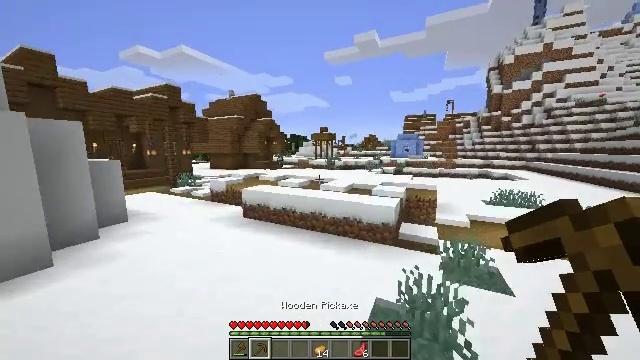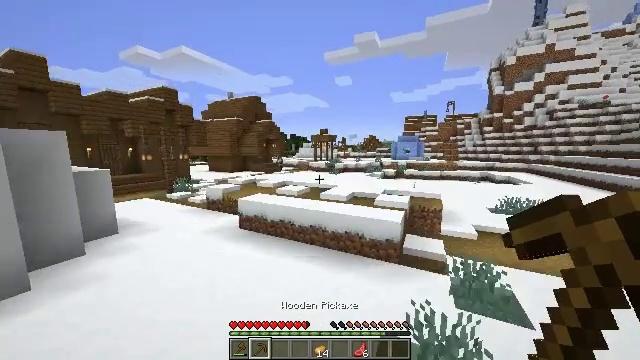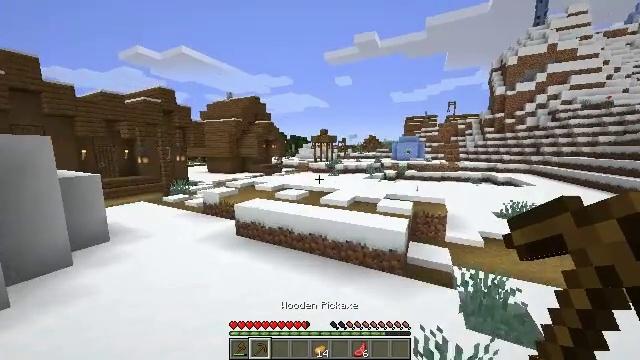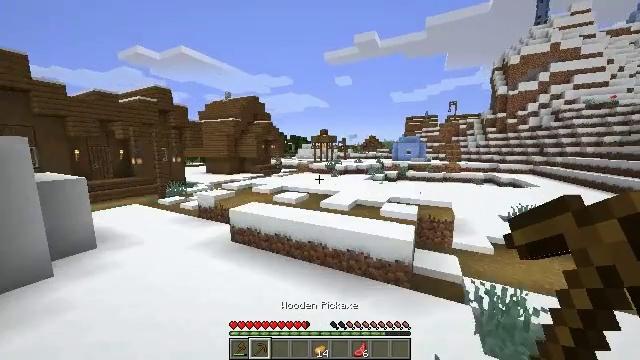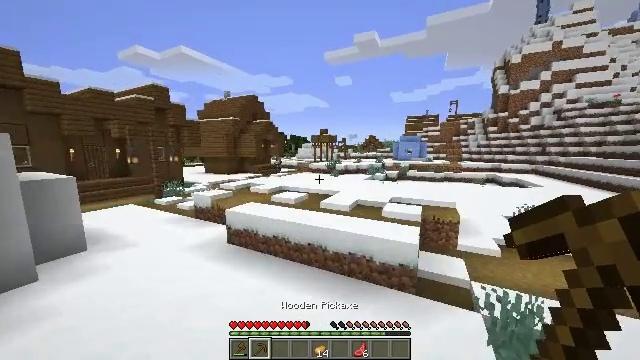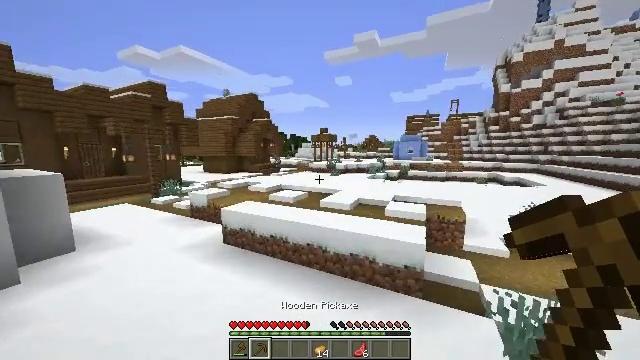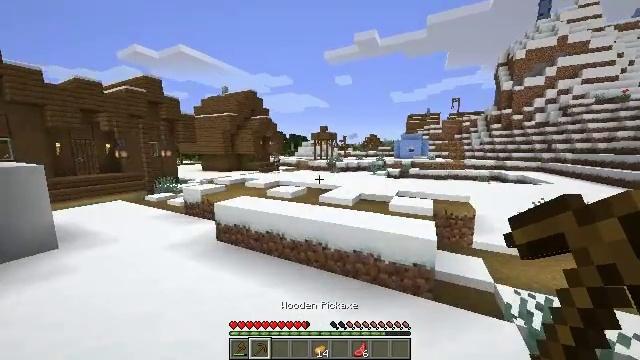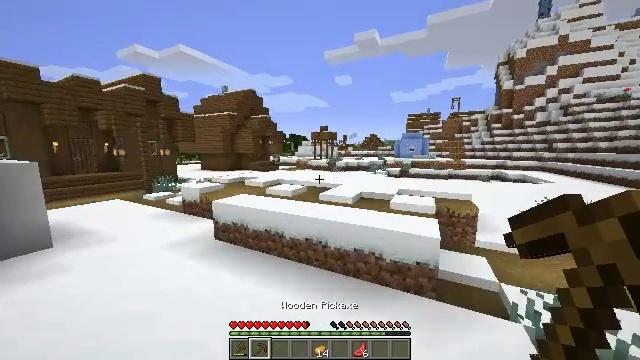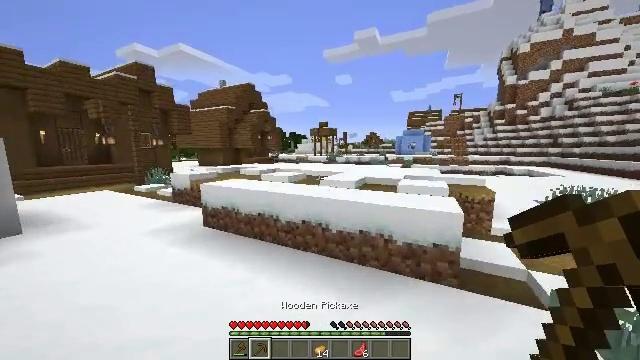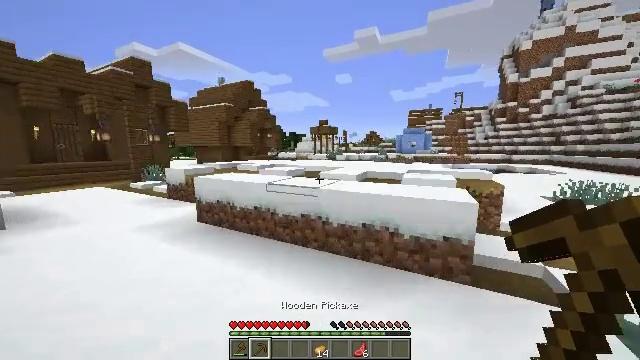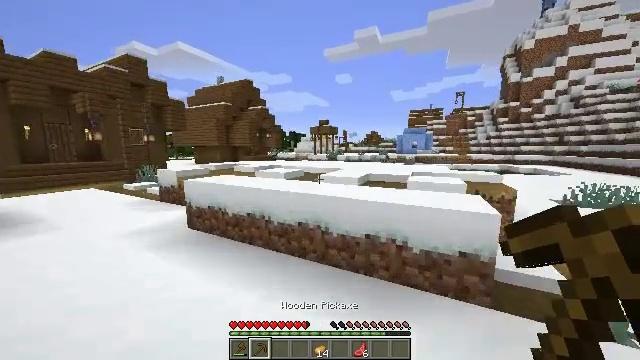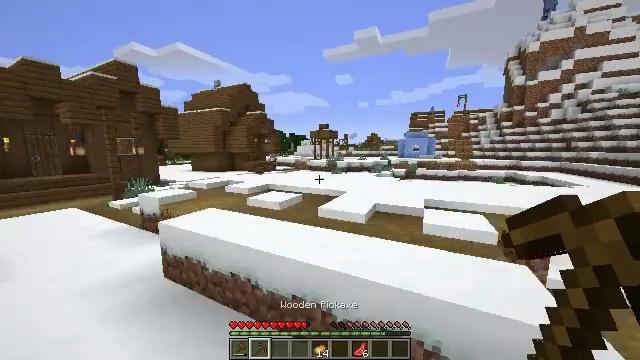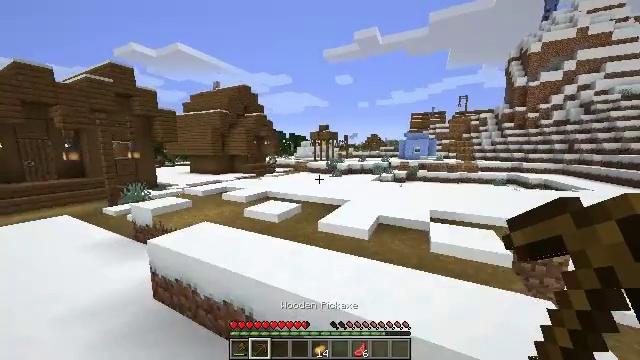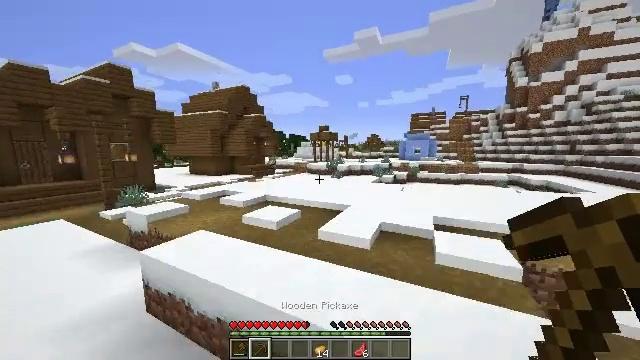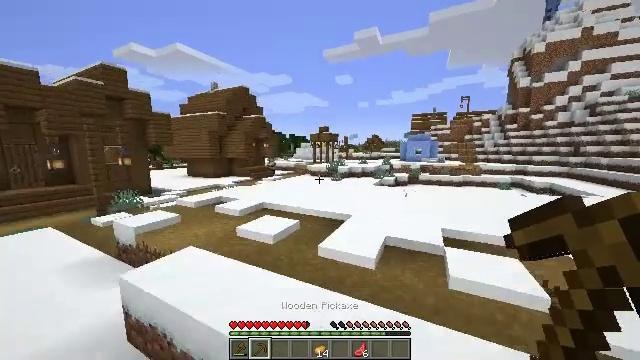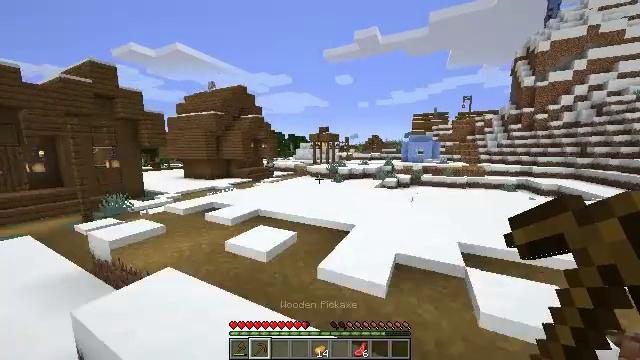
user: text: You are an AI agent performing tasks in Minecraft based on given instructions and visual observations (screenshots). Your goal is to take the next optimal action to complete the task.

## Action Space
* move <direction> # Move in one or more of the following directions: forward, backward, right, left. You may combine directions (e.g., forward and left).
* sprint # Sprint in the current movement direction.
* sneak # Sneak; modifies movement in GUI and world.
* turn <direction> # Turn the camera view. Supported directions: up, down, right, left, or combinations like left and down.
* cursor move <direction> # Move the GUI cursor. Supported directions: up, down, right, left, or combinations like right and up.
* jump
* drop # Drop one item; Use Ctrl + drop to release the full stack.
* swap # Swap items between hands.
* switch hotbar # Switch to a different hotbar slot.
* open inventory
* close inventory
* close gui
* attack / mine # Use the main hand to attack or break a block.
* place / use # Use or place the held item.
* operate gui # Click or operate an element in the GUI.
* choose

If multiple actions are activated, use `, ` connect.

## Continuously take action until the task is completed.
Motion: motion action
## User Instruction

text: Attack the stripped spruce log to gather it.
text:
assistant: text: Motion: move forward, sprint, jump
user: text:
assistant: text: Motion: move forward, sprint, jump
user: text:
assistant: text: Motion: move forward, sprint, jump
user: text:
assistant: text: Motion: move forward, sprint, jump
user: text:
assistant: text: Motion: move forward, sprint, jump
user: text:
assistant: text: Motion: move forward, sprint, jump
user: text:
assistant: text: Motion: move forward, sprint, jump
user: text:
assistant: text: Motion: move forward, sprint, jump
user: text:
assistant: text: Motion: move forward, sprint, jump
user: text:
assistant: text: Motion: move forward, sprint, jump
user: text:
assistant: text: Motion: move forward, sprint, jump
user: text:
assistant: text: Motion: move forward, sprint, jump
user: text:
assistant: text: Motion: move forward, sprint, jump
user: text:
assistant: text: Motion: move forward, sprint, jump
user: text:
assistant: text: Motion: move forward, sprint, jump
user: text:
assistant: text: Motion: move forward, sprint, turn left, jump
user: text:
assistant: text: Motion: move forward, sprint, turn left and down, jump
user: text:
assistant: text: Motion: move forward, sprint, turn left and down, jump
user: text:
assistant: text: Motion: move forward, sprint, jump
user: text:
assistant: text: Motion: move forward, sprint, jump
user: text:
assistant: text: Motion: move forward, sprint, jump
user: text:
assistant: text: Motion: move forward, sprint, jump
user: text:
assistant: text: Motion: move forward, sprint, jump
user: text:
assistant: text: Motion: move forward, sprint, jump
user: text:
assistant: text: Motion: move forward, sprint, jump
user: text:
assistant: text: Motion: move forward, sprint, jump
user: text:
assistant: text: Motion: move forward, sprint, jump
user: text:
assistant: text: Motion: move forward, sprint, jump
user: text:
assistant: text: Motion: move forward, sprint, jump
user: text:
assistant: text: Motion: move forward, sprint, jump